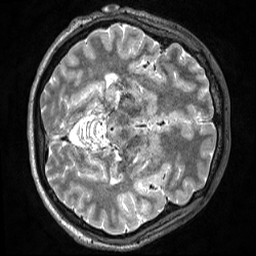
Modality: T2w
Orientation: axial
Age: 28
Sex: male
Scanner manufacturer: siemens
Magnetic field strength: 3 T
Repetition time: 3.2 s
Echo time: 0.563 s